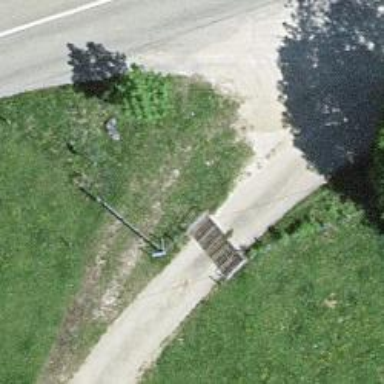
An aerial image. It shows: Cattle grid barrier.